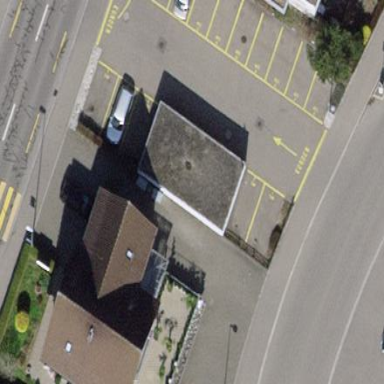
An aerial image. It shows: Garage building.